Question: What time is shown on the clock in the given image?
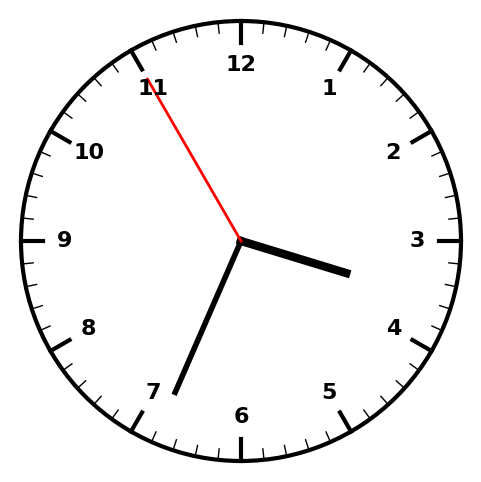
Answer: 03:33:55